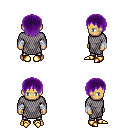
a pixel art fantasy rpg character, male body template, human, tanned skin, chain mail, metal pants, purple plain hairstyle, white cloth bandages, gold boots, four views (front, back, left, right), 2x2 character sprite sheet, small pixel art, hard edges, no anti-aliasing